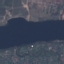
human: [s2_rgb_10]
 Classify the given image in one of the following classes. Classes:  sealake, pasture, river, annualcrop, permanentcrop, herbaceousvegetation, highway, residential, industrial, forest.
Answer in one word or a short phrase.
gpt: River